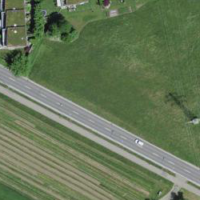
EUNIS habitat code: 24
Species observed at this site:
Briza media